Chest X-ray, AP view. Patient: 62 years old, sex M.
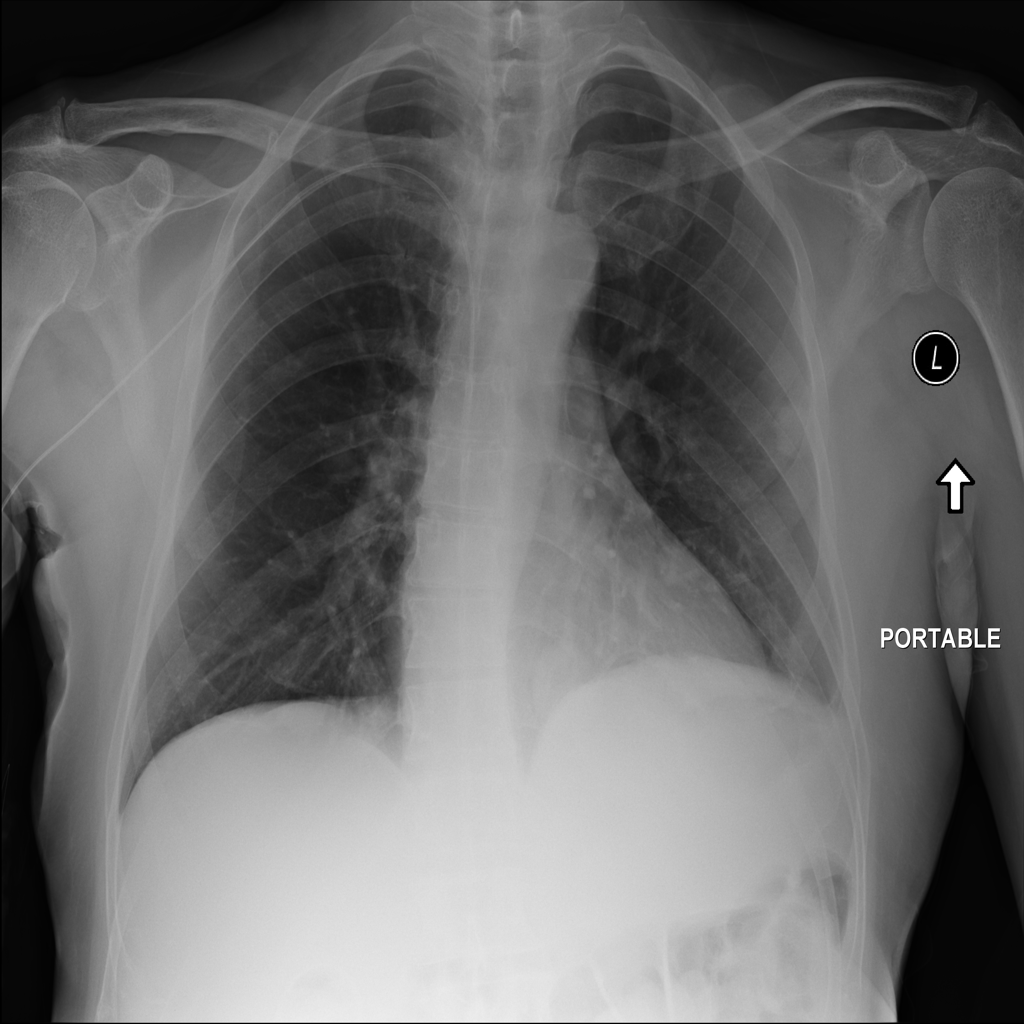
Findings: No Finding